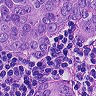
Metastatic tissue present: yes